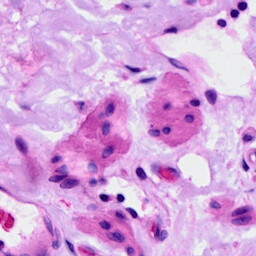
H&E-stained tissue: Ovarian